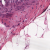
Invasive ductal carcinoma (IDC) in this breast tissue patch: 0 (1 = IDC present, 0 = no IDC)